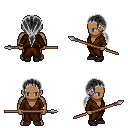
a pixel art fantasy rpg character, male body template, human, dark skin, brown robe, white pants, gray ponytail hairstyle, bracelets, black shoes, spear, four views (front, back, left, right), 2x2 character sprite sheet, small pixel art, hard edges, no anti-aliasing